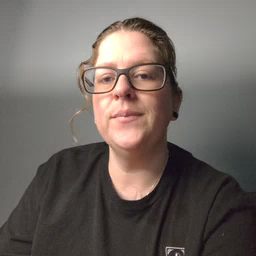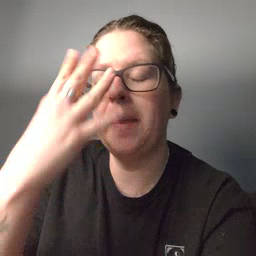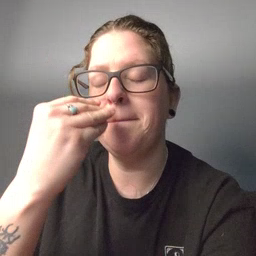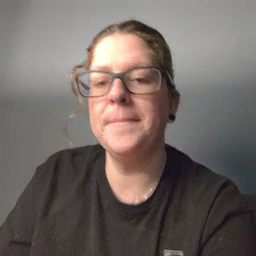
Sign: nap